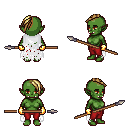
a pixel art fantasy rpg character, female body template, orc, green skin, white tattered cape, red pants, blonde long mohawk hairstyle, gold gloves, spear, four views (front, back, left, right), 2x2 character sprite sheet, small pixel art, hard edges, no anti-aliasing